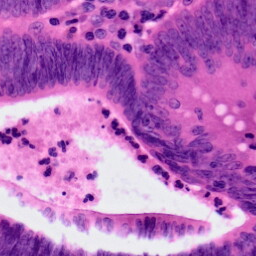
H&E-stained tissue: Colon